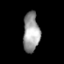
Tissue: prostate
Cell type: T cells
Senescence score: 0.7472
Nuclear area (px): 633
Mean DAPI intensity: 156.708